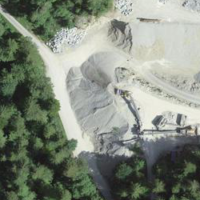
EUNIS habitat code: 44
Species observed at this site:
Campanula glomerata